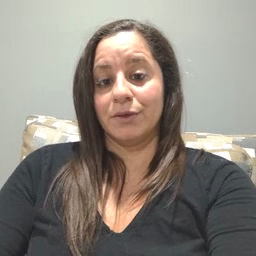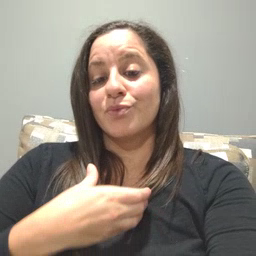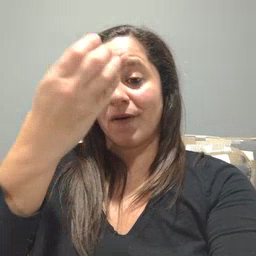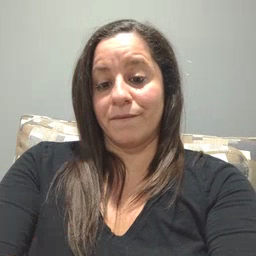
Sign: giraffe